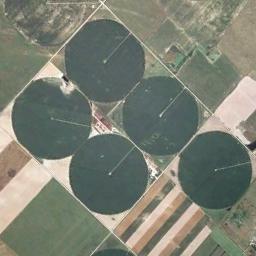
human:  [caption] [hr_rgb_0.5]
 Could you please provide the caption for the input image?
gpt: Five dark green circular farmlands are surrounded by some rectangular farmlands .

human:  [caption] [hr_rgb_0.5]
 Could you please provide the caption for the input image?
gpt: There are some green circle farmland and square farmland .

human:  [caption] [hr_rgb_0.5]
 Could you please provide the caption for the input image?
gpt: Five neatly arranged circular green fields .

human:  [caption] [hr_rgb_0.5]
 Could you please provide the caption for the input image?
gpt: Circular farmland is not large .

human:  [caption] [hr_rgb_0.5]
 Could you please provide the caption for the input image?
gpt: There are five green circular farmlands of the same size .